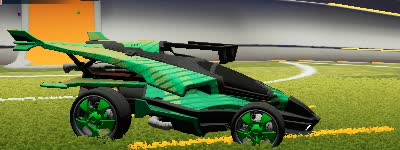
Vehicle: aftershock